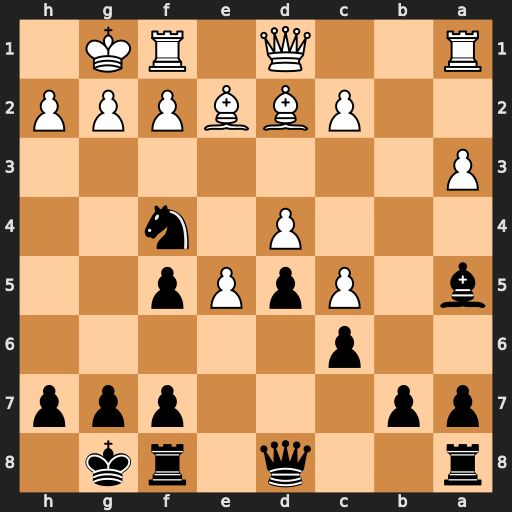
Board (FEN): r2q1rk1/pp3ppp/2p5/b1PpPp2/3P1n2/P7/2PBBPPP/R2Q1RK1
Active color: b
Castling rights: -
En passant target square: -
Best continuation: Bxd2 Qxd2 Qg5 Qxf4 Qxf4